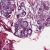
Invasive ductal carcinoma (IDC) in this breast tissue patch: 0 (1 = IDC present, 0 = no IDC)